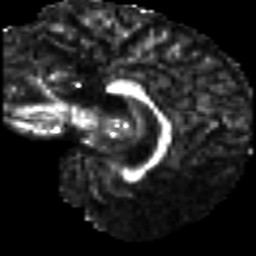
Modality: FA
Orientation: sagittal
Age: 40
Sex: male
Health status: healthy
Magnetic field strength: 3 T
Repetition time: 8.4 s
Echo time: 0.0926 s